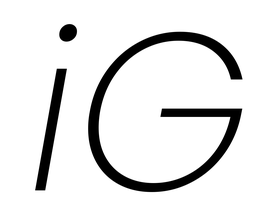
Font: Poppins-ExtraLightItalic